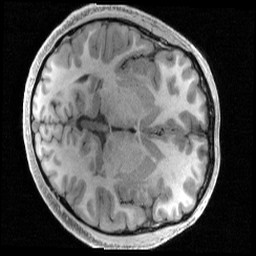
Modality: T1w
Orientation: axial
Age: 20
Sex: male
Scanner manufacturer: siemens
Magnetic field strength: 3 T
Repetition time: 2.4 s
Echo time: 0.00231 s